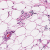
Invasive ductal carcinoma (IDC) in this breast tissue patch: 0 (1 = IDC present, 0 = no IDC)